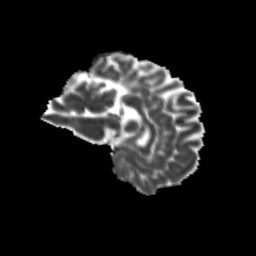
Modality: MD
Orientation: sagittal
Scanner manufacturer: siemens
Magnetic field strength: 3 T
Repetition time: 9.2 s
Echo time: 0.084 s